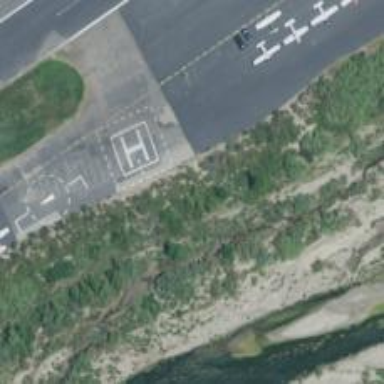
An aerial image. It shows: Image of helipad at airport.